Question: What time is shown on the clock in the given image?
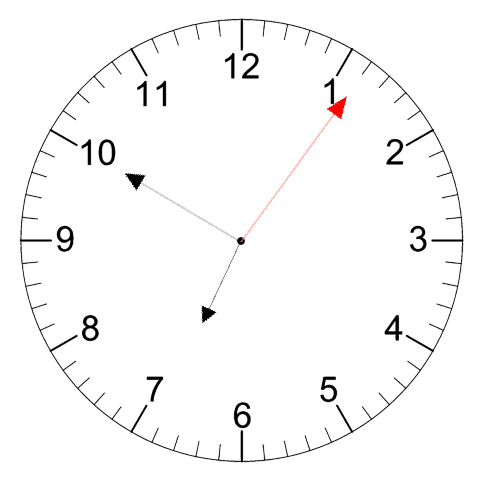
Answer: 06:50:06